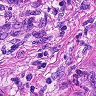
Metastatic tissue present: yes